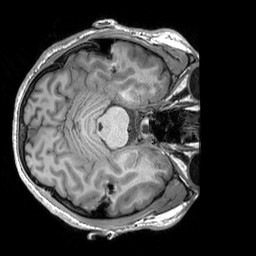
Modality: T1w
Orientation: axial
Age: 23
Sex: male
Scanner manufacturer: siemens
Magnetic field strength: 3 T
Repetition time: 2.3 s
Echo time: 0.00303 s